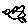
Label: bird